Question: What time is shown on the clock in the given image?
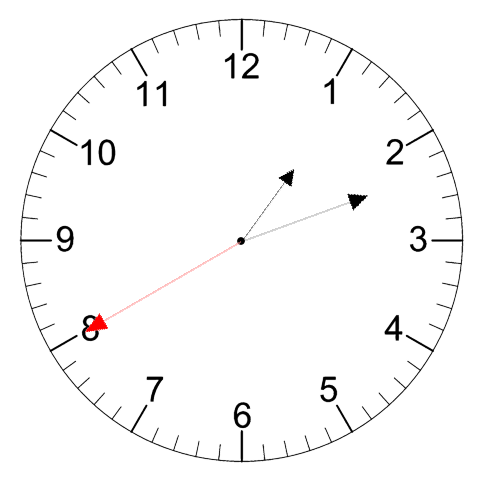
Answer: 01:11:40